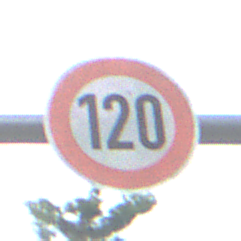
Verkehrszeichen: Geschwindigkeit120
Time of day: MorningAfternoon
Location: Outdoor (Suburban)
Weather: PartlyCloudy
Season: NotSpecified
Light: Natural